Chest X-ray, PA view. Patient: 55 years old, sex M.
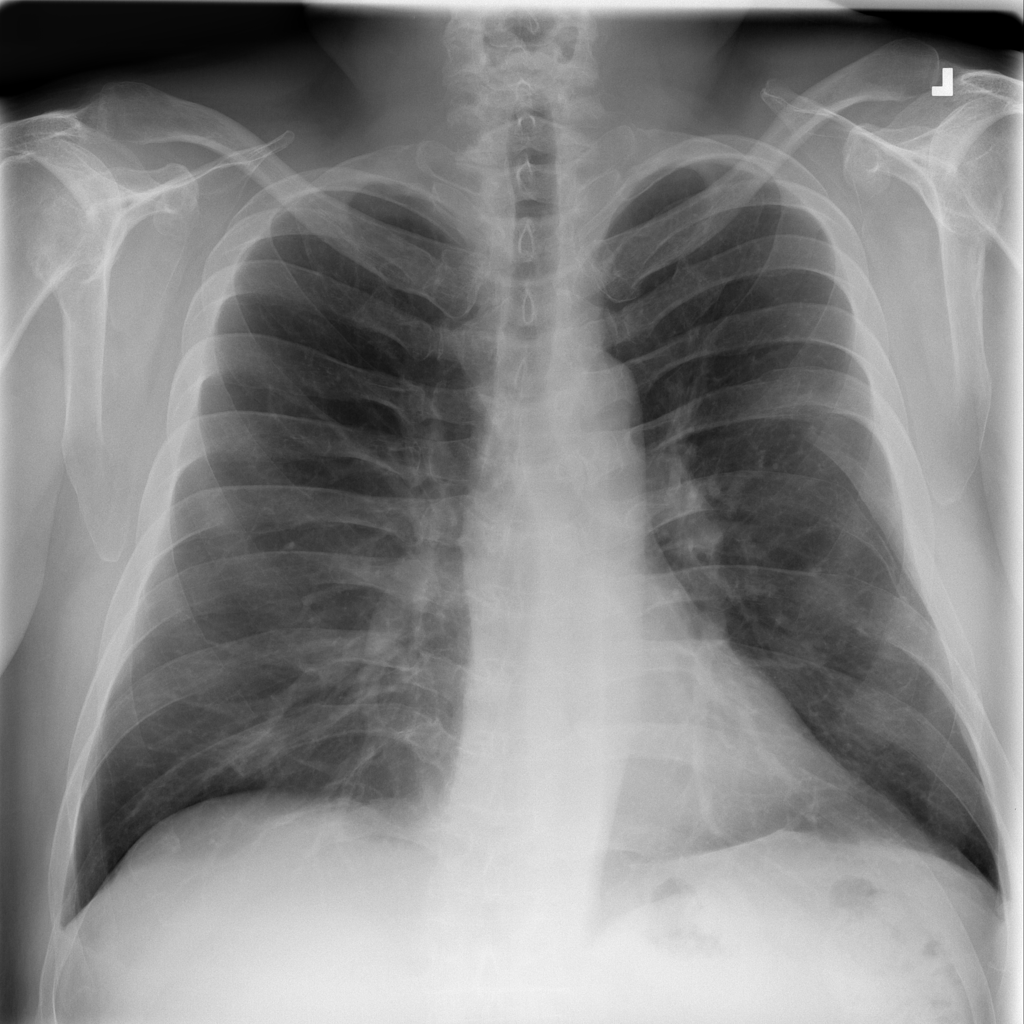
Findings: Infiltration